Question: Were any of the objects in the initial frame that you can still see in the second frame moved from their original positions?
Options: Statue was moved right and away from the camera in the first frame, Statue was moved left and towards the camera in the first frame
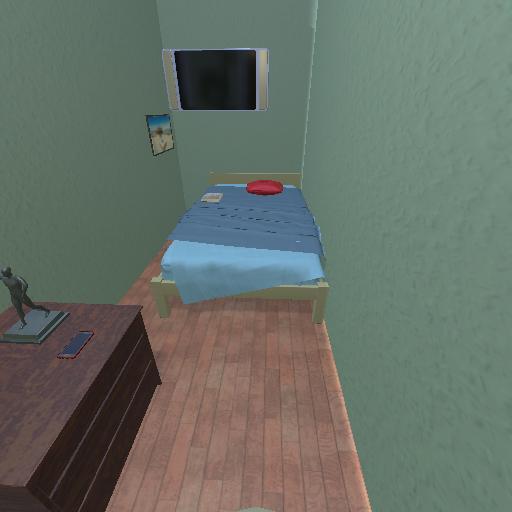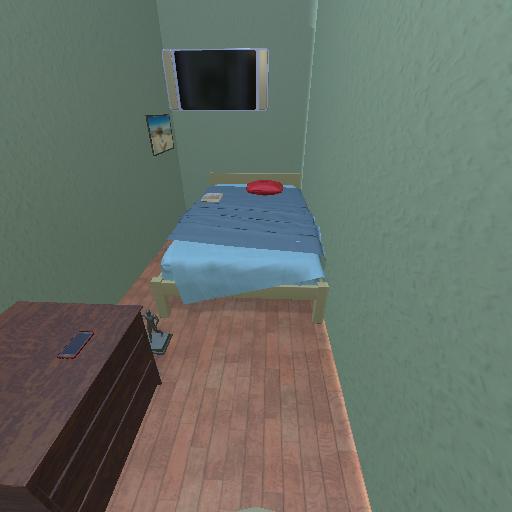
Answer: Statue was moved right and away from the camera in the first frame